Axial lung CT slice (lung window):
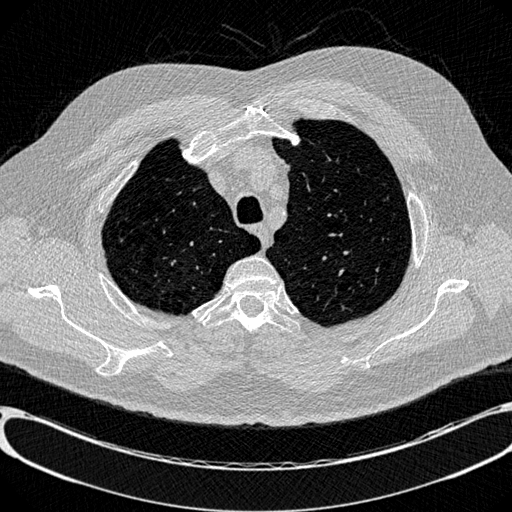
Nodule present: no